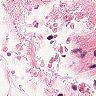
Metastatic tissue present: no